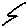
Label: zigzag